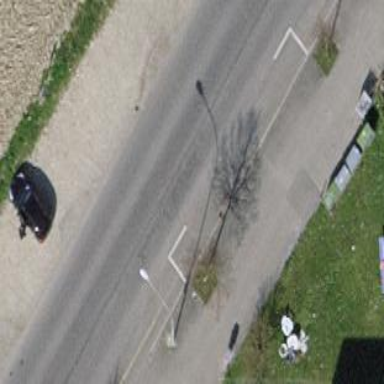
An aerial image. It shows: Street side parking area.